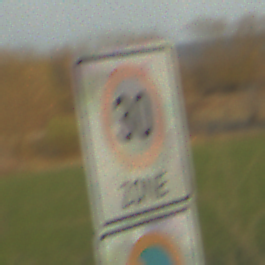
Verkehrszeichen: BeginnZone30
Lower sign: BeginnEingeschraenktesHalteverbotZone
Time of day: SunriseSunset
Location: Outdoor (Nature)
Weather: PartlyCloudy
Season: NotSpecified
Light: Natural